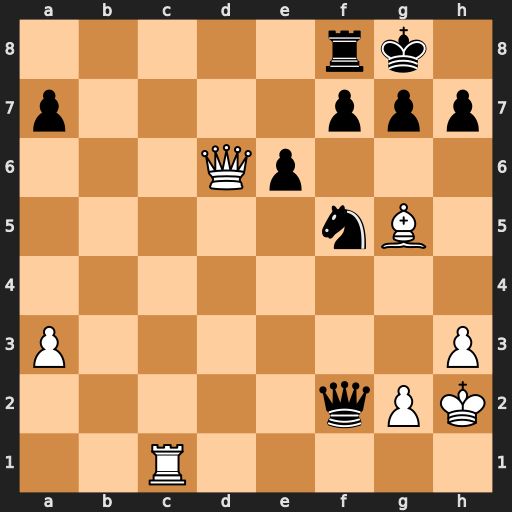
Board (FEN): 5rk1/p4ppp/3Qp3/5nB1/8/P6P/5qPK/2R5
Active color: w
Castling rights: -
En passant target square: -
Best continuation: Qxf8+ Kxf8 Rc8#